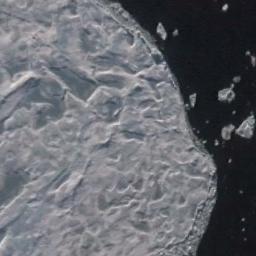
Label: sea_ice